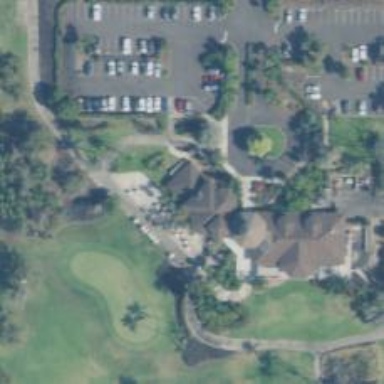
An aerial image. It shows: Shop specializing in golf equipment.